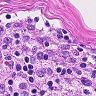
Metastatic tissue present: no